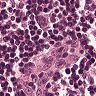
Metastatic tissue present: no